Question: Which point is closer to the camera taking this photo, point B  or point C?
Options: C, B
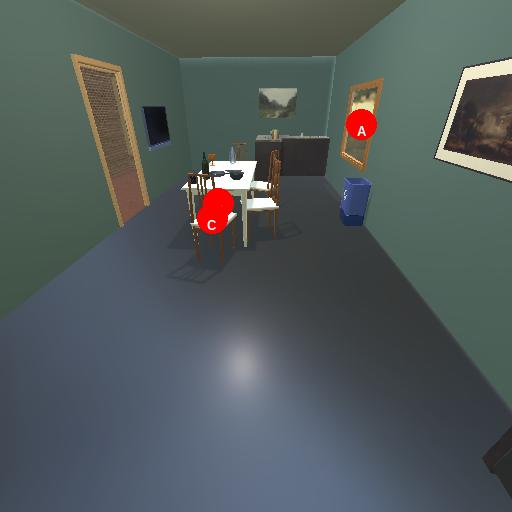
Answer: C